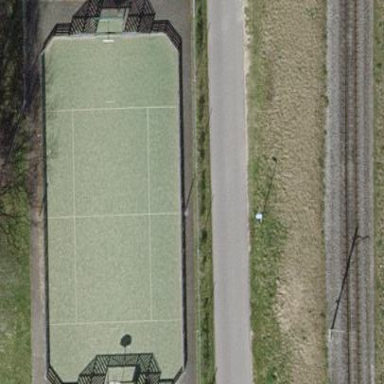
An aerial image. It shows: Multi-sport pitch for leisure activities.